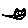
Label: cat